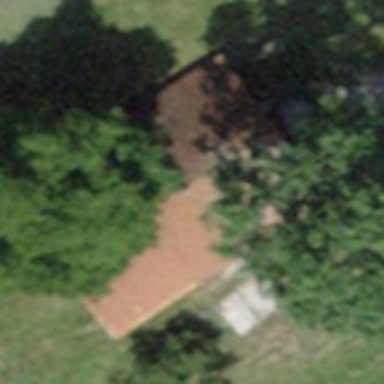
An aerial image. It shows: Farm building.